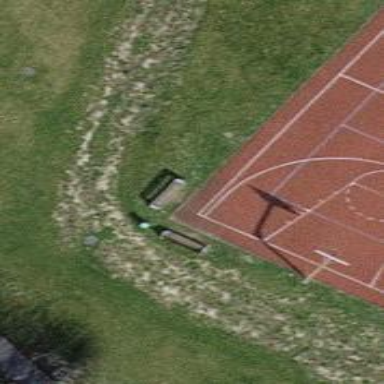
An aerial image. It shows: Bench.